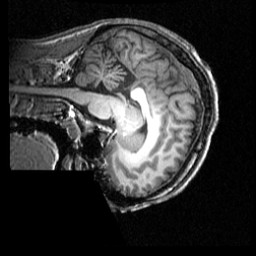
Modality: T1w
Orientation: sagittal
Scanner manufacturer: ge
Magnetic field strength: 3 T
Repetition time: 0.009048 s
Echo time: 0.001844 s